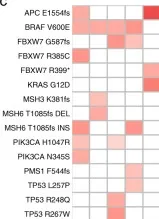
Genomic and transcriptomic analyses for patient B. E; Transcript counts of the MLH1 detected by RNA-seq analysis.
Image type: chart (chart)